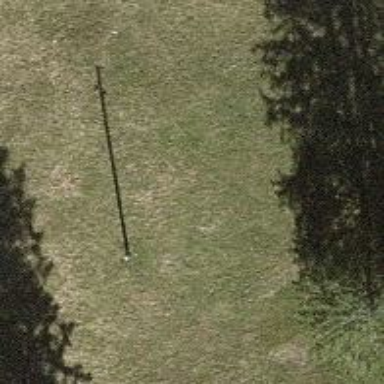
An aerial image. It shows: Power pole.